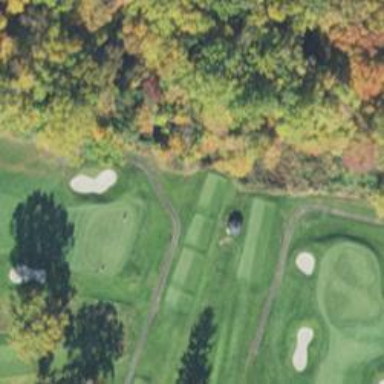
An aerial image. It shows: Path for both road and golf.